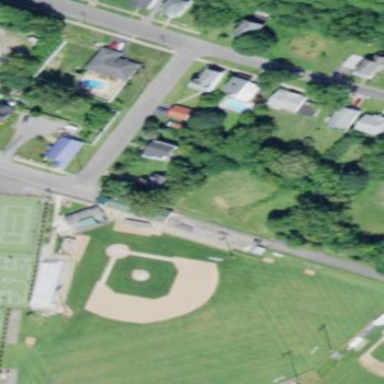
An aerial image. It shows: Baseball pitch for leisure and sports activities.